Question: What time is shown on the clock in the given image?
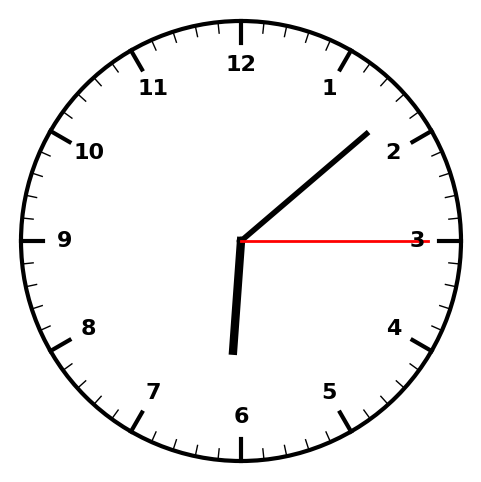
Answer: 06:08:15